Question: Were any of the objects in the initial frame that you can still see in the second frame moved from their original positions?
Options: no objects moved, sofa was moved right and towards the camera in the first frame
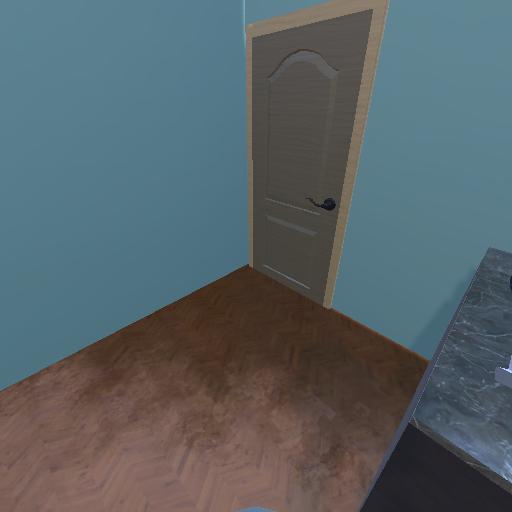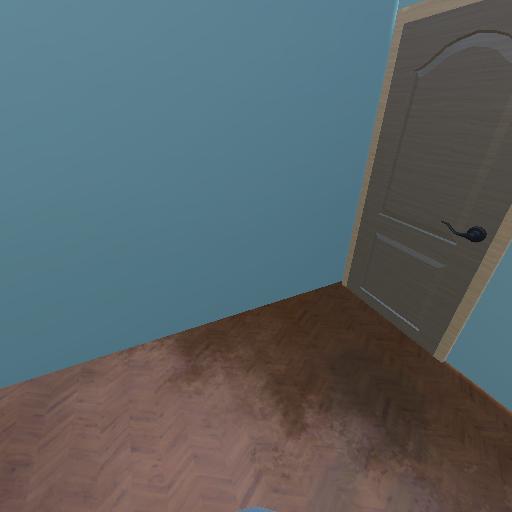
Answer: no objects moved